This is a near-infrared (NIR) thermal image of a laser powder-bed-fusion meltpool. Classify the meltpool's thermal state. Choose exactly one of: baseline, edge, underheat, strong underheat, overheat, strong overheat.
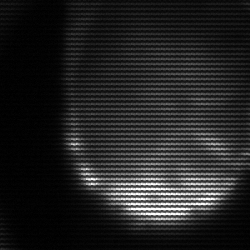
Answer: edge